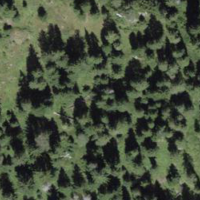
EUNIS habitat code: 43
Species observed at this site:
Dryocopus martius
Picus viridis
Garrulus glandarius
Nucifraga caryocatactes